Interaction volume radius: 10 \u00c5
Interaction volume height: 25 \u00c5
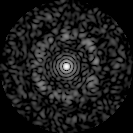
Disorder parameter: 0.7909